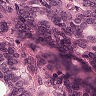
Metastatic tissue present: yes